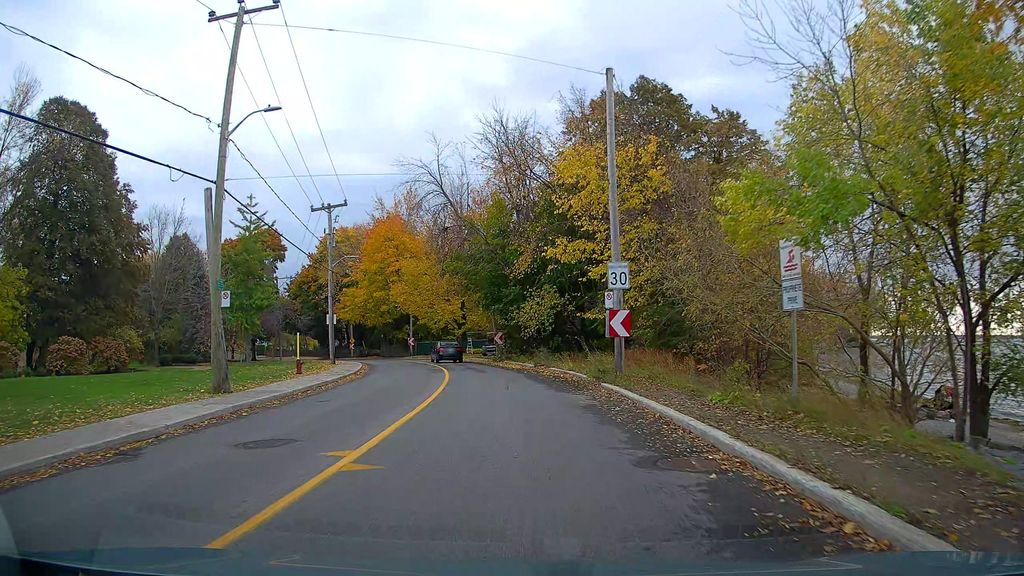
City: montreal